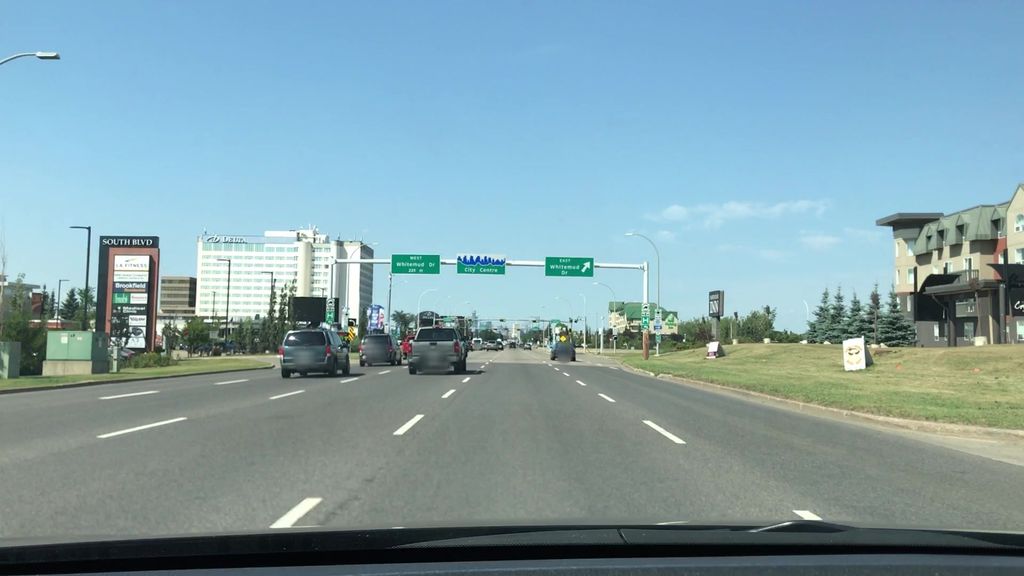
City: edmonton